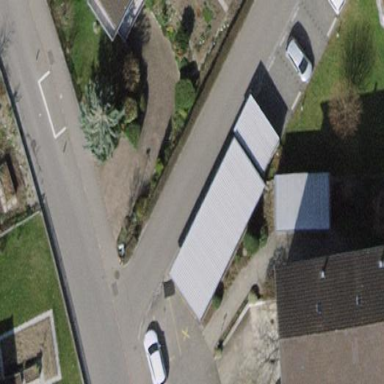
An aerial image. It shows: View of roof of building.